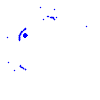
Particle: pion